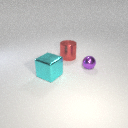
small purple metal sphere behind large cyan metal cube